Field crop: maize
Growth stage: 2
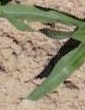
Species: maize